Question: I'm rather new to the Android SDK, and I recently started developping a small application. The application centers around a menu, which is implemented using a custom 'ListView'. I used <URL>. My result is rather close from the original one, the screen below is from the author's blog post:

I successfully set up my menu, and now comes the time when I need to connect every item of the list to the listener so that I can handle clicks. In order to keep it simple, I had my activity implement 'OnClickListener':
'''
public class MenuActivity extends ListActivity implements View.OnClickListener
{
@Override
public void onClick(View v) {
// ...
}
}
'''
I was also able to connect my menu items to this method through my menu items' XML files:
'''
<RelativeLayout xmlns:android="http://schemas.android.com/apk/res/android"
android:orientation="vertical"
android:layout_width="match_parent"
android:layout_height="match_parent"
android:onClick="onClick"
android:id="@+id/menu_item_layout">
'''
Now, whenver I click on one of my list items, I enter the 'onClick' method. However, once I'm there, I can't find a way to distinguish an item from other. As you can see, I applied my click event to their layouts, so that it is triggered when I click an item in it (my texts).
However, since all my items share the same XML layout, they also seem to share the same ID: '@id/menu_item_layout'. Because of that, I can't do the usual...
'''
public void onClick(View v) {
switch(v.getId()){
case R.id.myId: /* ... */ break;
case R.id.myId2: /* ... */ break;
// ...
}
}
'''
Given this "custom list" implementation, is there a way I could distinguish a click on from a click on ?
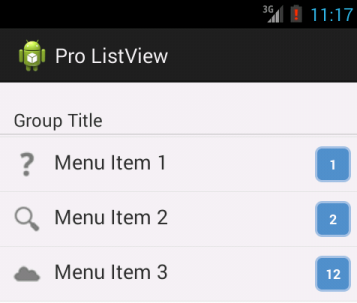
Answer: An 'OnClickListener' will not function as you expect with a 'ListView'. However, the 'ListActivity' class provides the 'onListItemClick()' method, that is implemented as follows:
'''
@Override
protected void onListItemClick(ListView l, View v, int position, long id)
{
}
'''
The 'position' parameter will hold the index in the underlying data list corresponding to the item clicked.